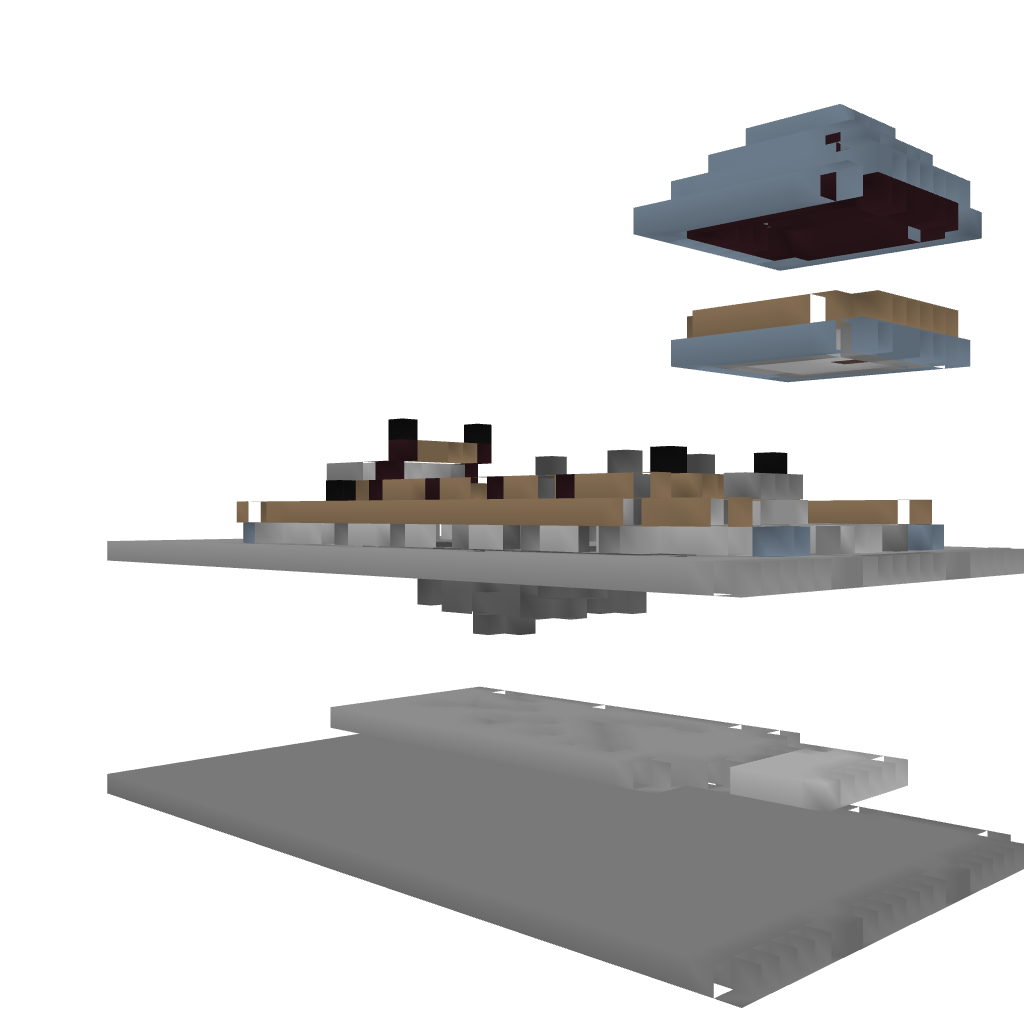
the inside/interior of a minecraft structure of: Raptor cage